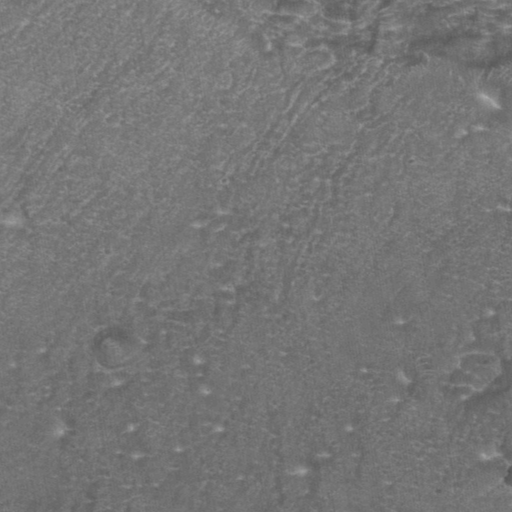
Classes present: Background